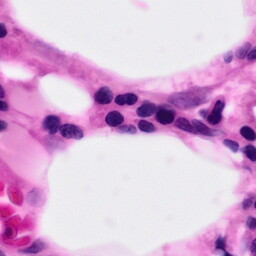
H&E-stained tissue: Pancreatic